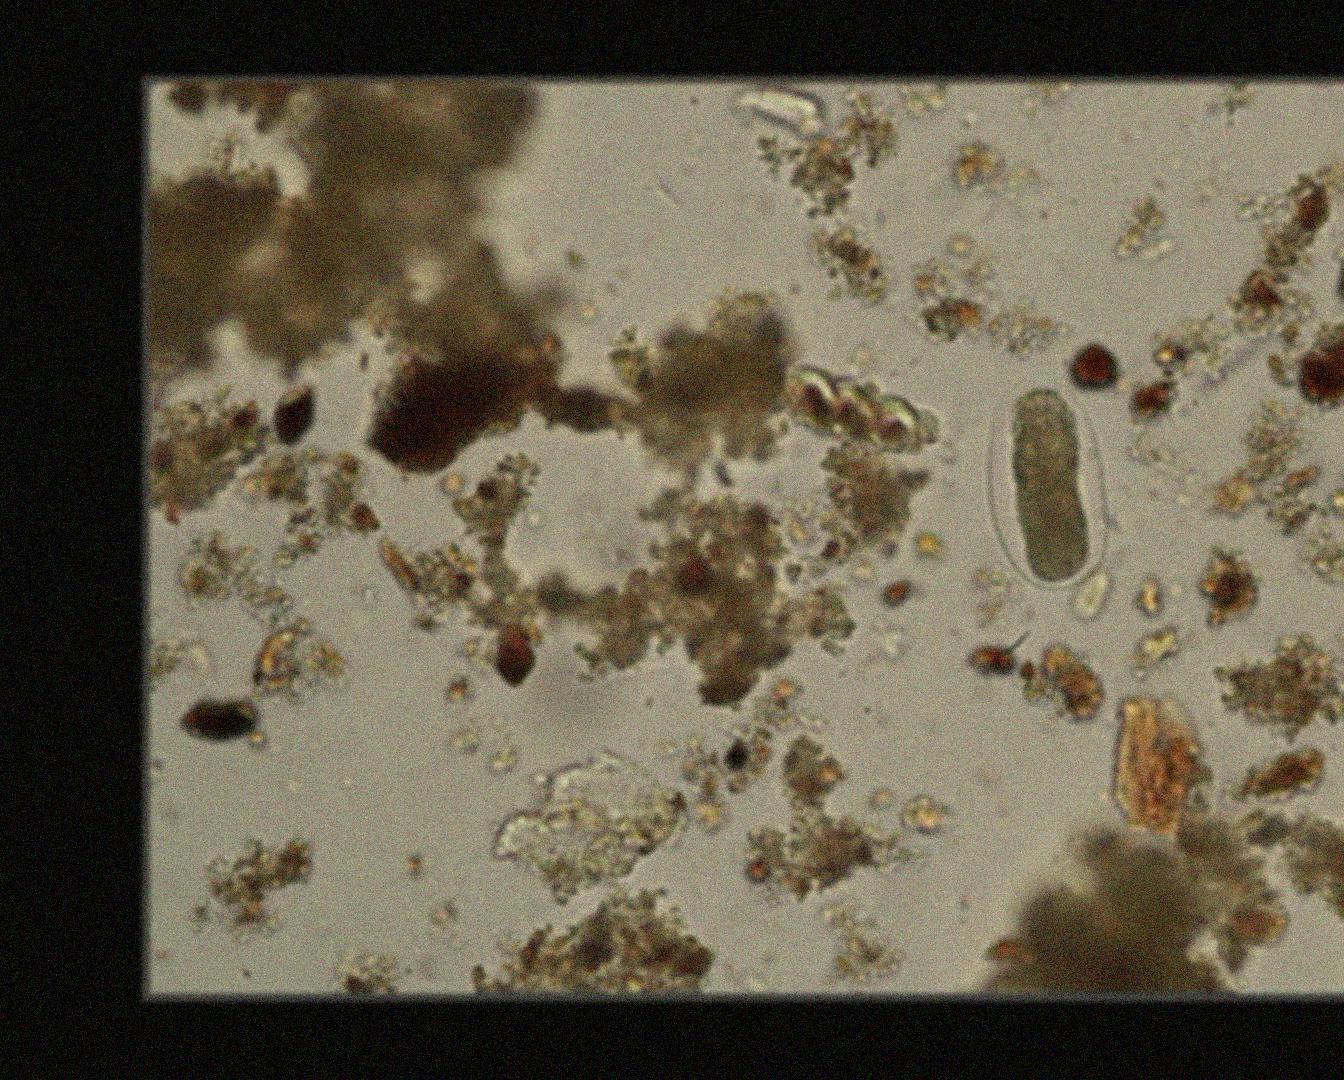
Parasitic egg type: Hookworm egg